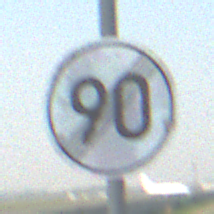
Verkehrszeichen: EndeGeschwindigkeit90
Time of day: MorningAfternoon
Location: Outdoor (Special)
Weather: Clear
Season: NotSpecified
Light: Natural